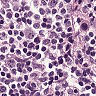
Metastatic tissue present: no